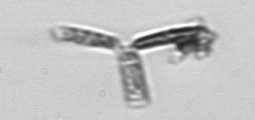
Label: Thalassionema